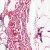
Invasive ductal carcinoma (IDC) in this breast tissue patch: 0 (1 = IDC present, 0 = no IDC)